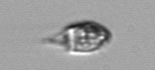
Label: Balanion